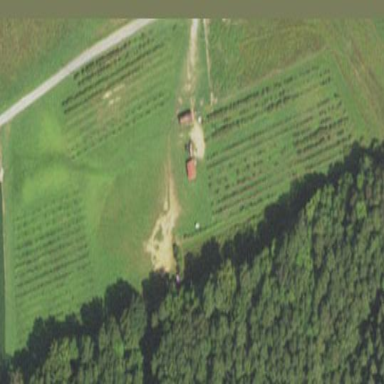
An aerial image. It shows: Orchard filled with blueberry plants.